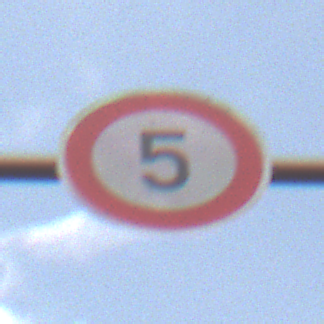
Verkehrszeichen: Geschwindigkeit5
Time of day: Midday
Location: Outdoor (Nature)
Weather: PartlyCloudy
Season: NotSpecified
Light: Natural